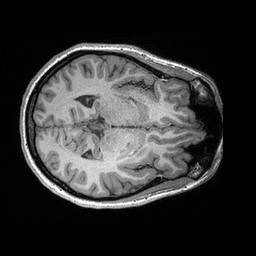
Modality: T1w
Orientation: axial
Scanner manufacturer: siemens
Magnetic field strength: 3 T
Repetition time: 2.3 s
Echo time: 0.00298 s